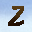
Label: 2